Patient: sex F, age 65
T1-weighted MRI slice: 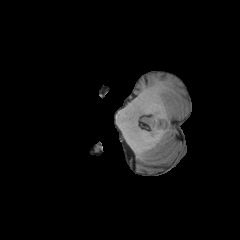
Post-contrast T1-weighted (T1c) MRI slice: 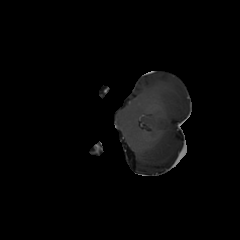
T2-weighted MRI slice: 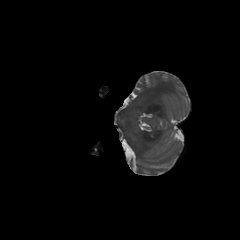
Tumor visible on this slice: no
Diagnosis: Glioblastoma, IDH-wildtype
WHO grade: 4